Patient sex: M
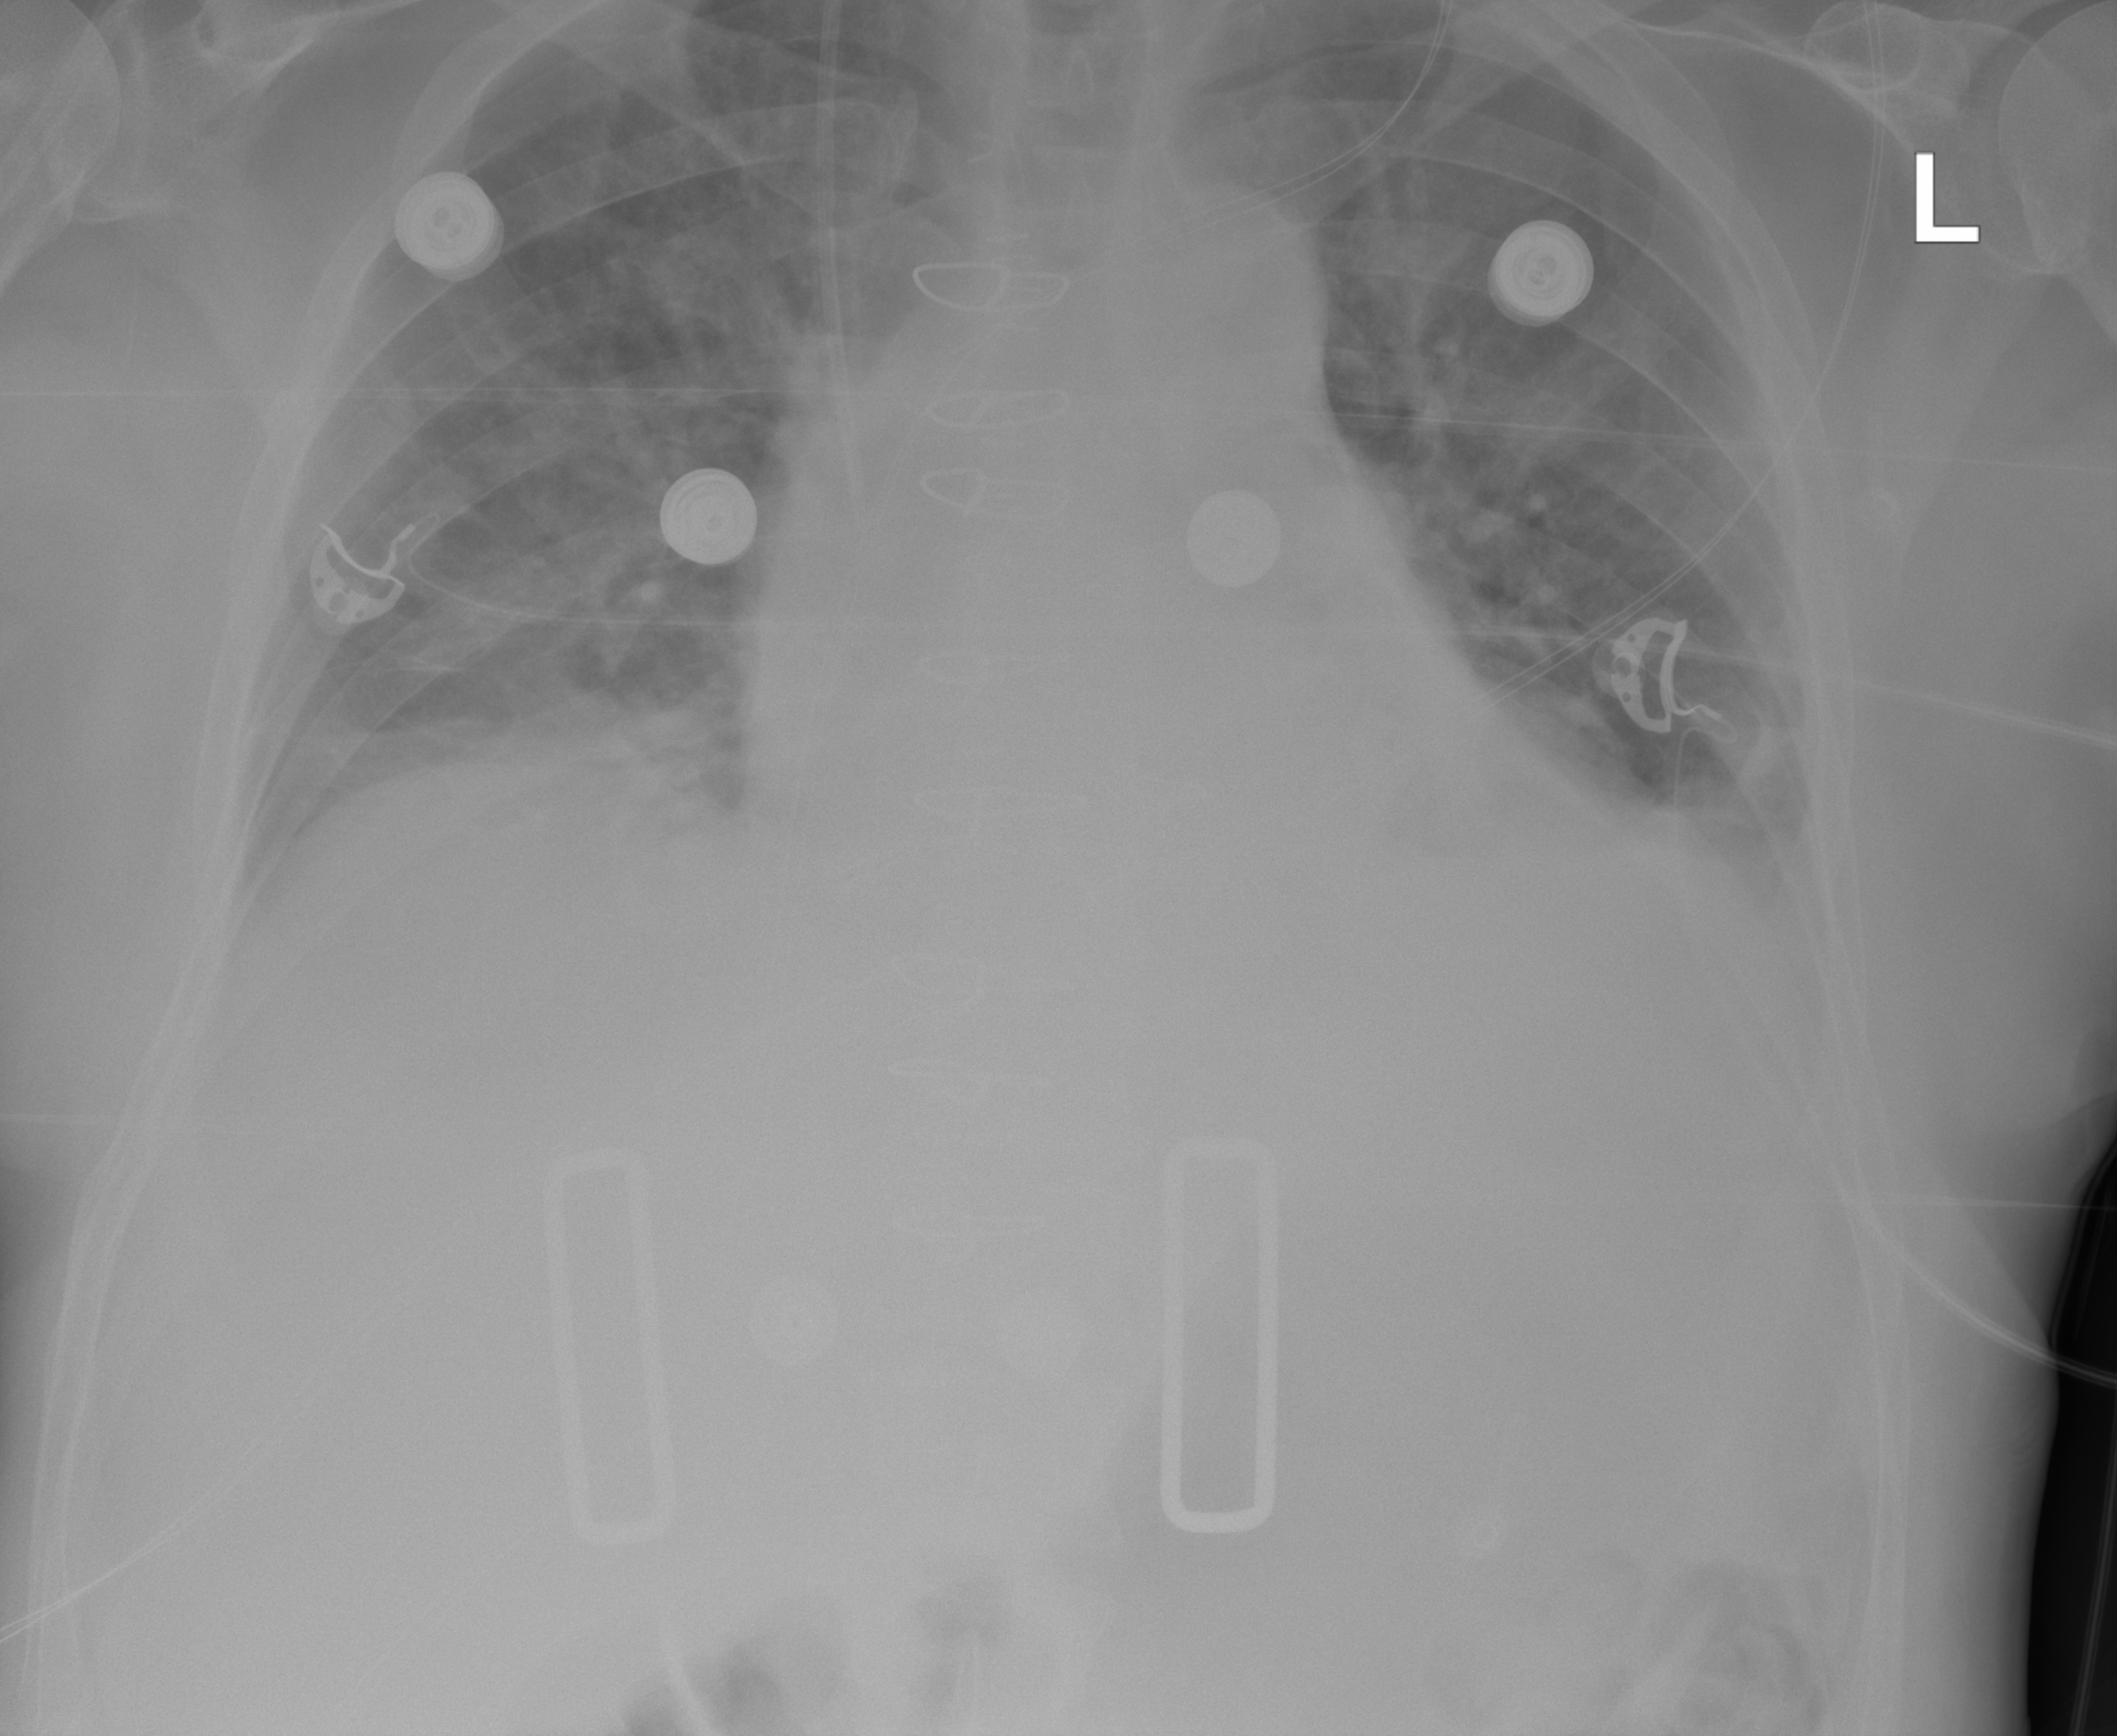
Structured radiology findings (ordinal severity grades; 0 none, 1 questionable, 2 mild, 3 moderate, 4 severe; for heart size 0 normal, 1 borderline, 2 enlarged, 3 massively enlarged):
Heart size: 1
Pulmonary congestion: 2
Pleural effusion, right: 0
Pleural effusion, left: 2
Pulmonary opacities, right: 2
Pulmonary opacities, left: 0
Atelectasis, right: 2
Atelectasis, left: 2